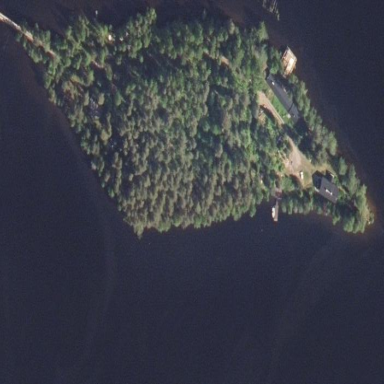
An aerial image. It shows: Island covered with woodland.